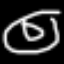
Label: donut